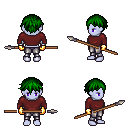
a pixel art fantasy rpg character, female body template, dark elf, purple skin, maroon long-sleeve shirt, metal pants, green short bangs hairstyle, gold gloves, spear, four views (front, back, left, right), 2x2 character sprite sheet, small pixel art, hard edges, no anti-aliasing